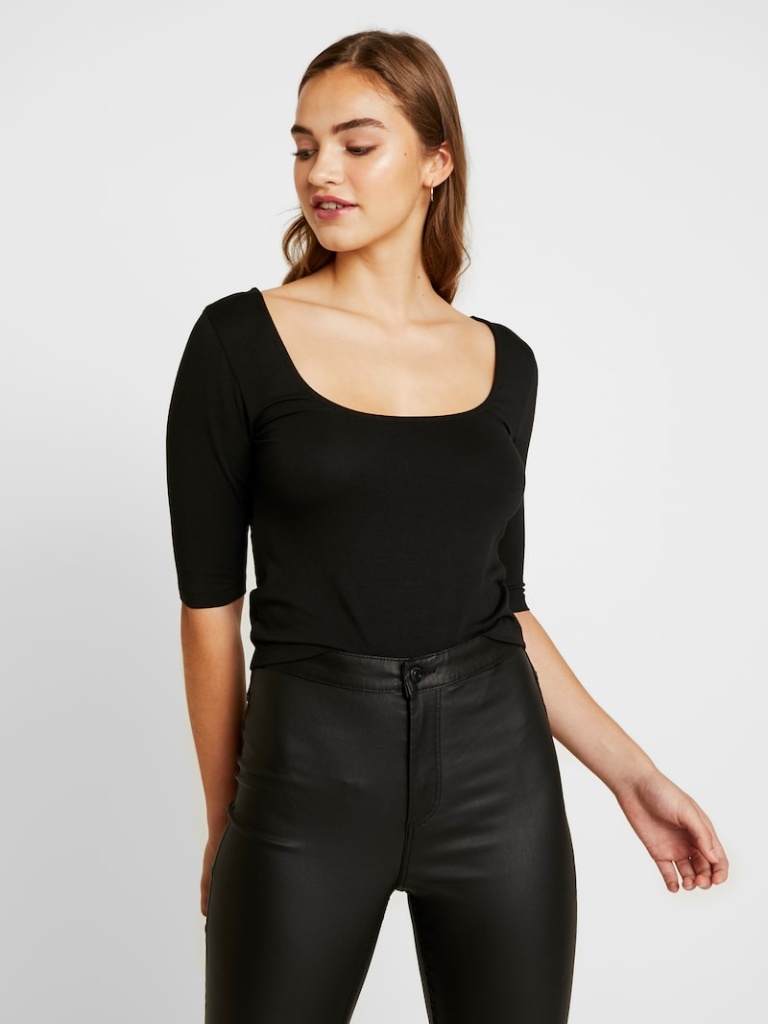
jersey tight short sleeve cropped length Fully Tucked in scoop top